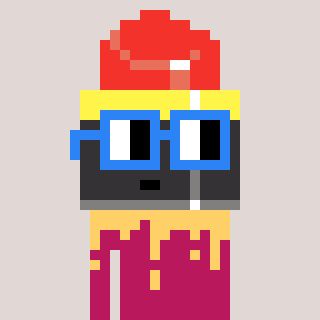
a pixel art character with square blue glasses, a lipstick-shaped head and a darkpink-colored body on a warm background